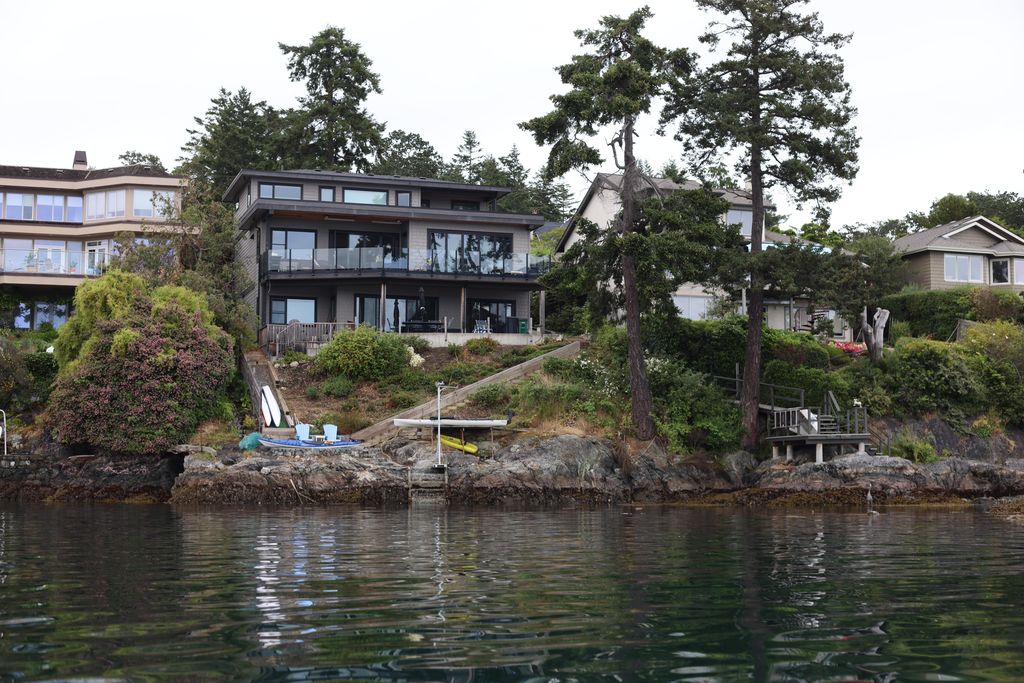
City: victoria